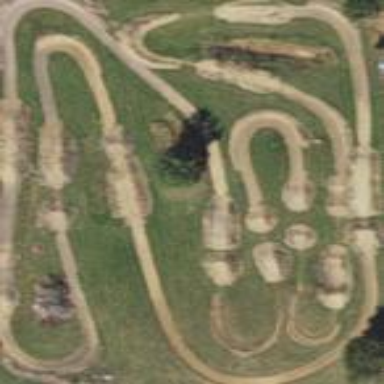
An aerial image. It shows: Motocross raceway.